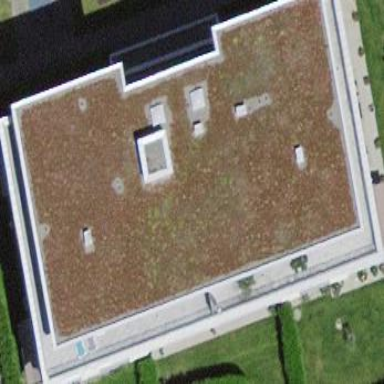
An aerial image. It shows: Building with apartments and flat roof.